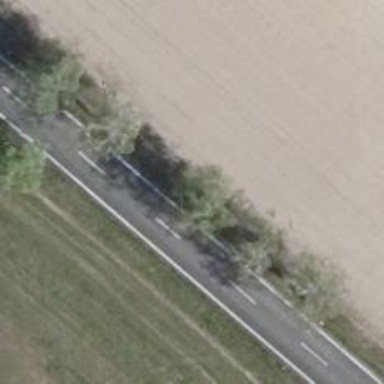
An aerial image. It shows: Row of deciduous broadleaved trees.